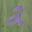
Label: 2